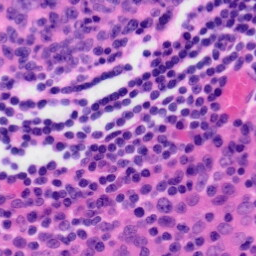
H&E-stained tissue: Tonsil